Interaction volume radius: 10 \u00c5
Interaction volume height: 10 \u00c5
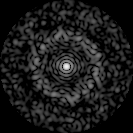
Disorder parameter: 0.8022